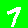
Digit: 7